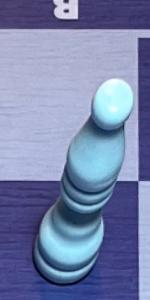
Label: Bishop_White